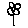
Label: flower